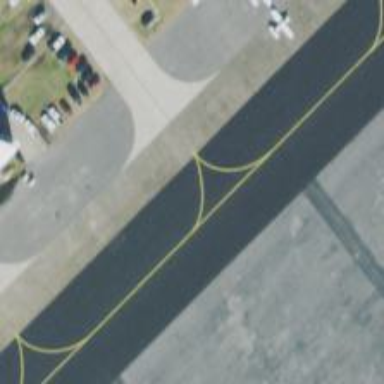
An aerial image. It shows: View of taxiway at the airport.